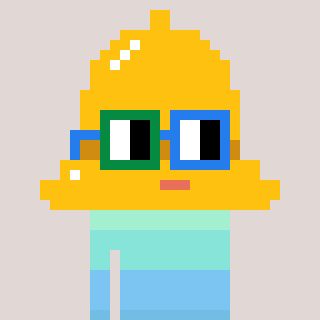
a pixel art character with square green and blue glasses, a bell-shaped head and a foggrey-colored body on a warm background